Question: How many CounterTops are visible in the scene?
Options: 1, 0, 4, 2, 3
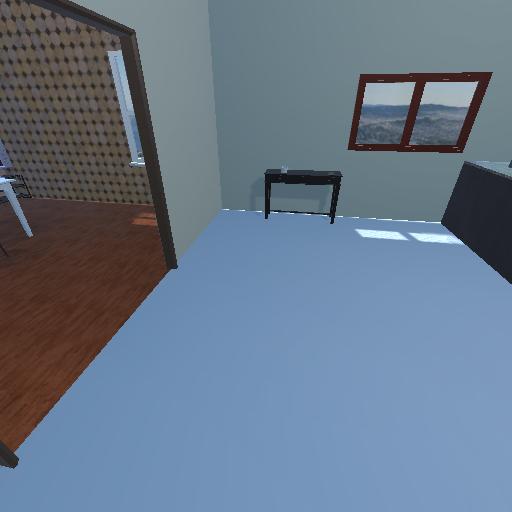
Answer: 1